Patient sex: M
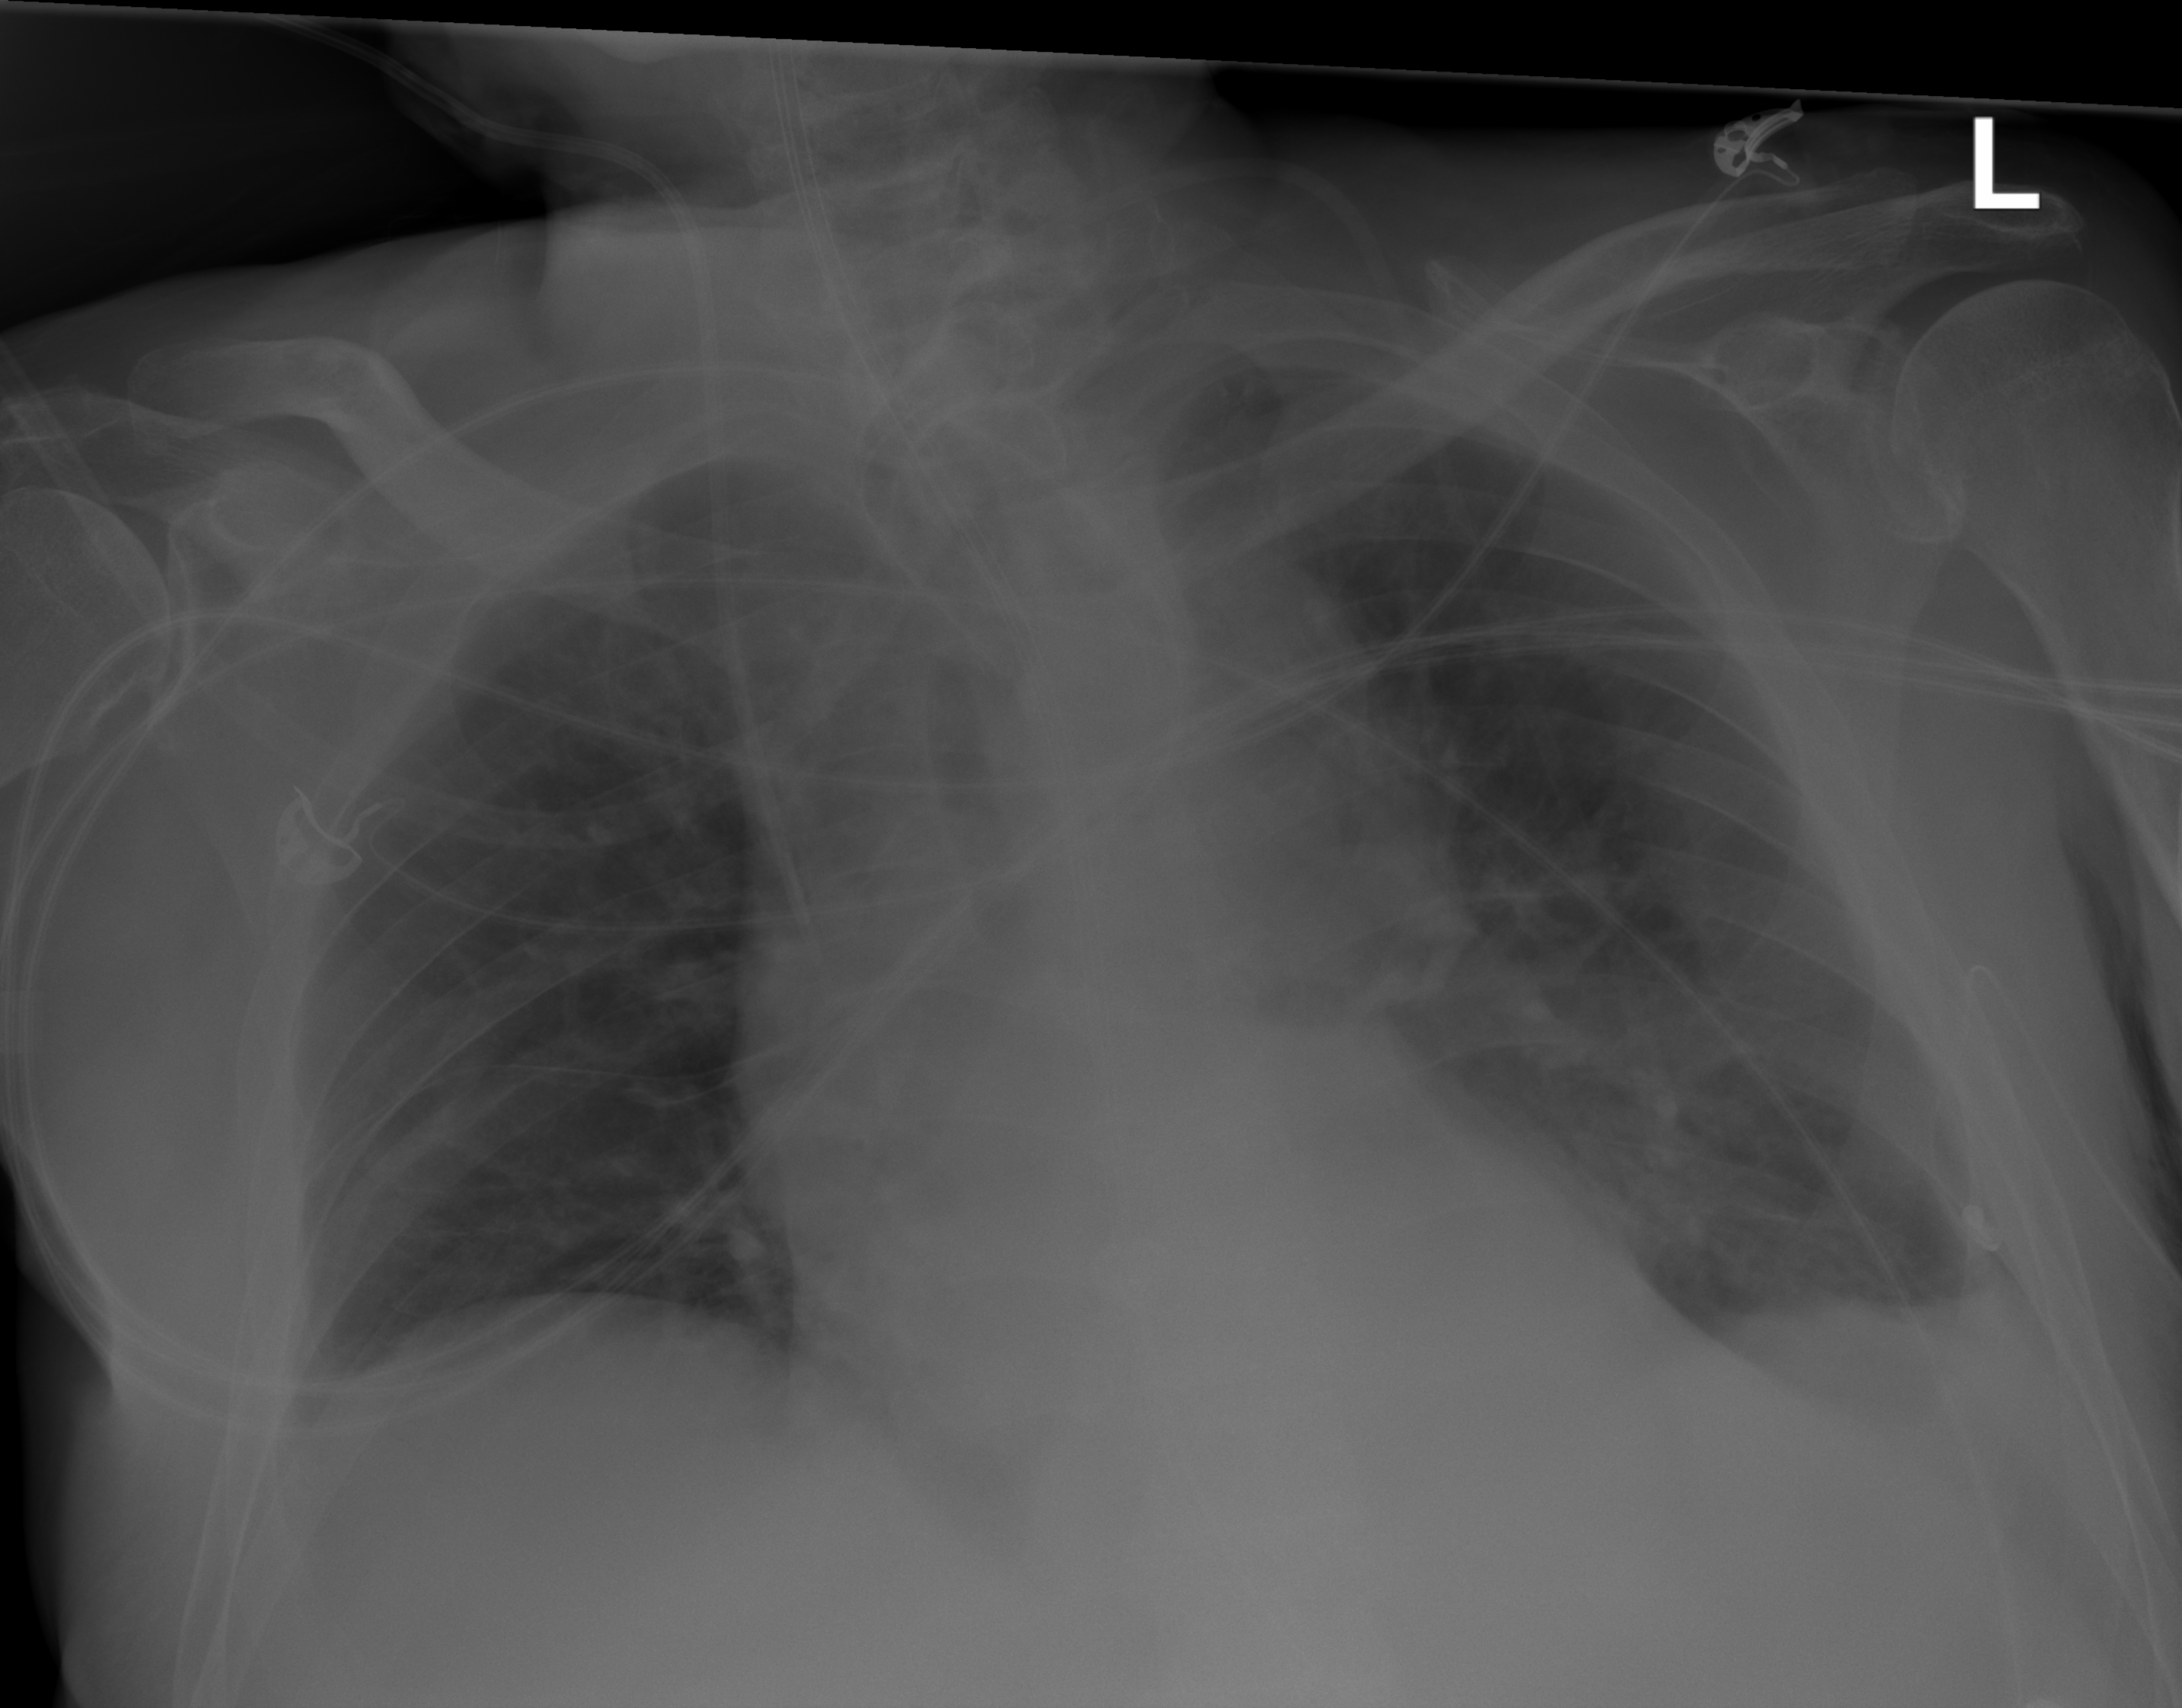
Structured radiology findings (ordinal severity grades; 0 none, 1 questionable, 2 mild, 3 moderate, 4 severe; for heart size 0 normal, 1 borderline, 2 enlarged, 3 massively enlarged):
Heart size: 0
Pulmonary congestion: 0
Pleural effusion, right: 0
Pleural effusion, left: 2
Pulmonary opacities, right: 0
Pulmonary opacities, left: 0
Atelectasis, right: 2
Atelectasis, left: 0